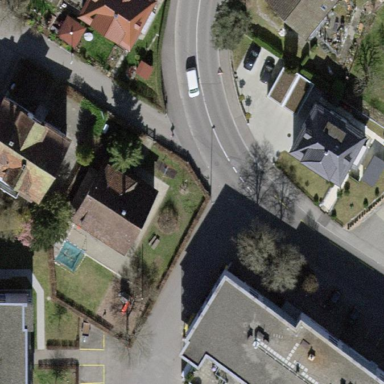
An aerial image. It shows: Kindergarten.